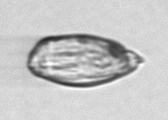
Label: Katodinium_or_Torodinium